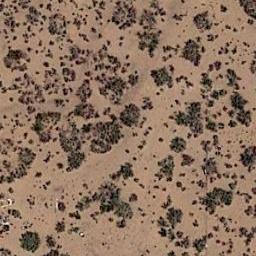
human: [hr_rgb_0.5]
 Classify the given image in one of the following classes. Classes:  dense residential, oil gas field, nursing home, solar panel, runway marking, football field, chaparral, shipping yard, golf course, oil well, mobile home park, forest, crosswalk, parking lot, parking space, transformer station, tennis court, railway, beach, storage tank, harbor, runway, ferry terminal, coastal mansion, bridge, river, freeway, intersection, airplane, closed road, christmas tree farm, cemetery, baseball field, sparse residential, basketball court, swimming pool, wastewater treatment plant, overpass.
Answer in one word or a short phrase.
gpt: chaparral